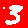
Digit: 3